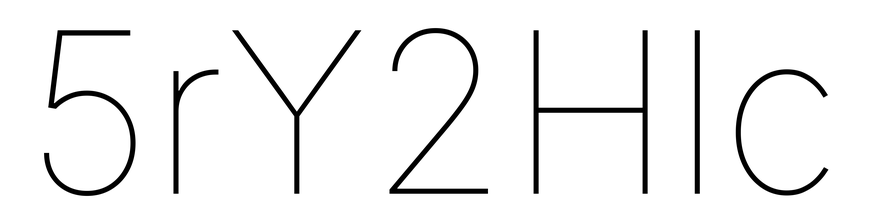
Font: Inter_Thin